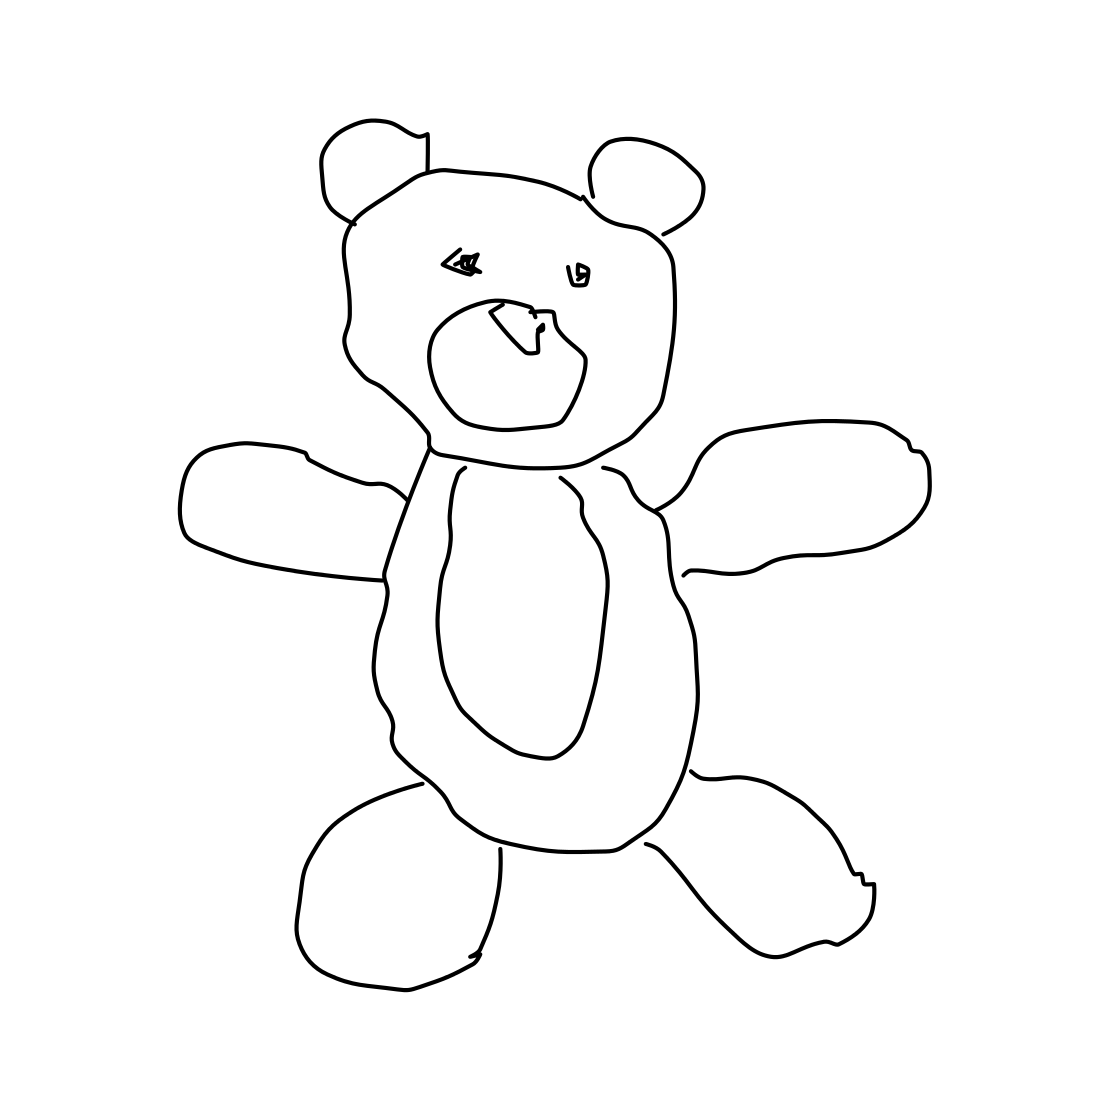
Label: teddy-bear